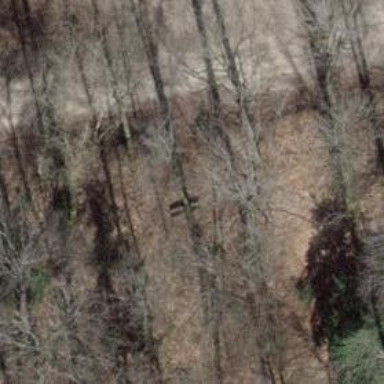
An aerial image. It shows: Maroon bench.